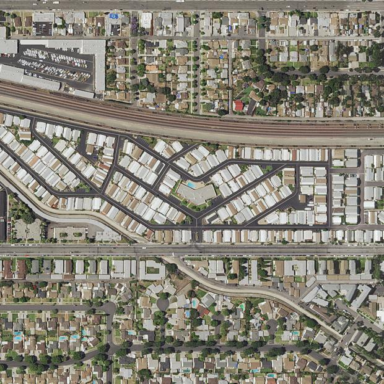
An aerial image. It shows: Residential area known as trailer park.